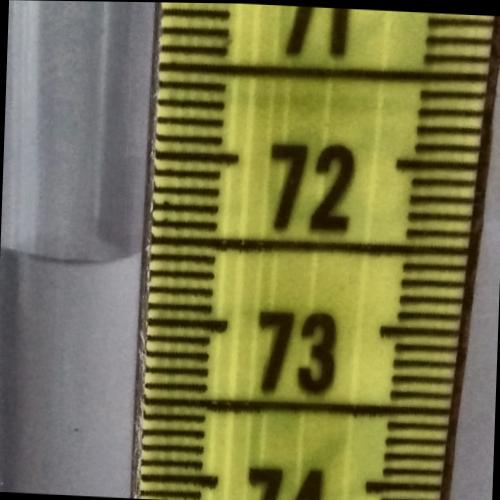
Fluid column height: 72.6 cm